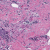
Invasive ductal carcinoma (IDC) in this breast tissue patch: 1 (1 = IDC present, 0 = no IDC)